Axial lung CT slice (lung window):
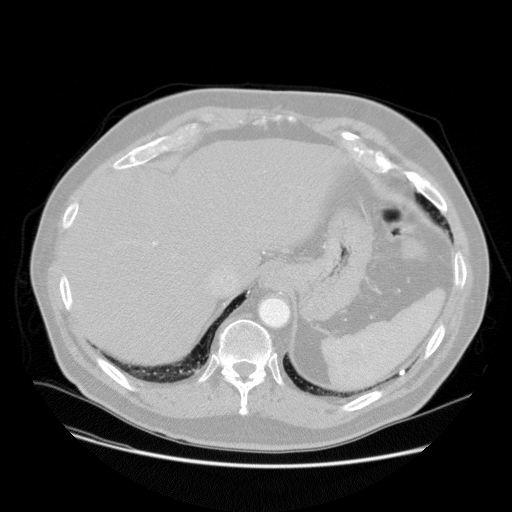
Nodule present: no